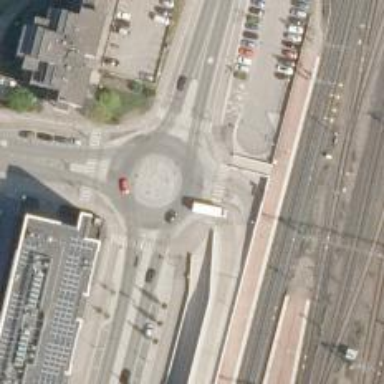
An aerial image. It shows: Tertiary road with asphalt surface leading to roundabout.